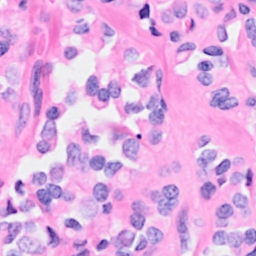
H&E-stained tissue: Breast